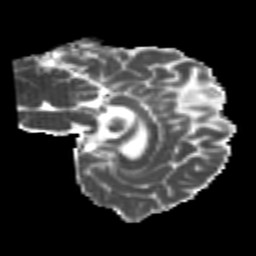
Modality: MD
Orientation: sagittal
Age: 26
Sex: male
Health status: healthy
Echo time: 0.074 s